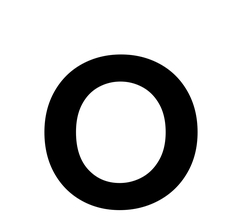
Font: Poppins-Medium